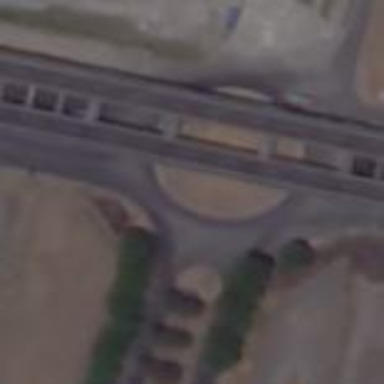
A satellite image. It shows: Roundabout at primary highway.